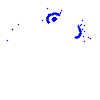
Particle: electron